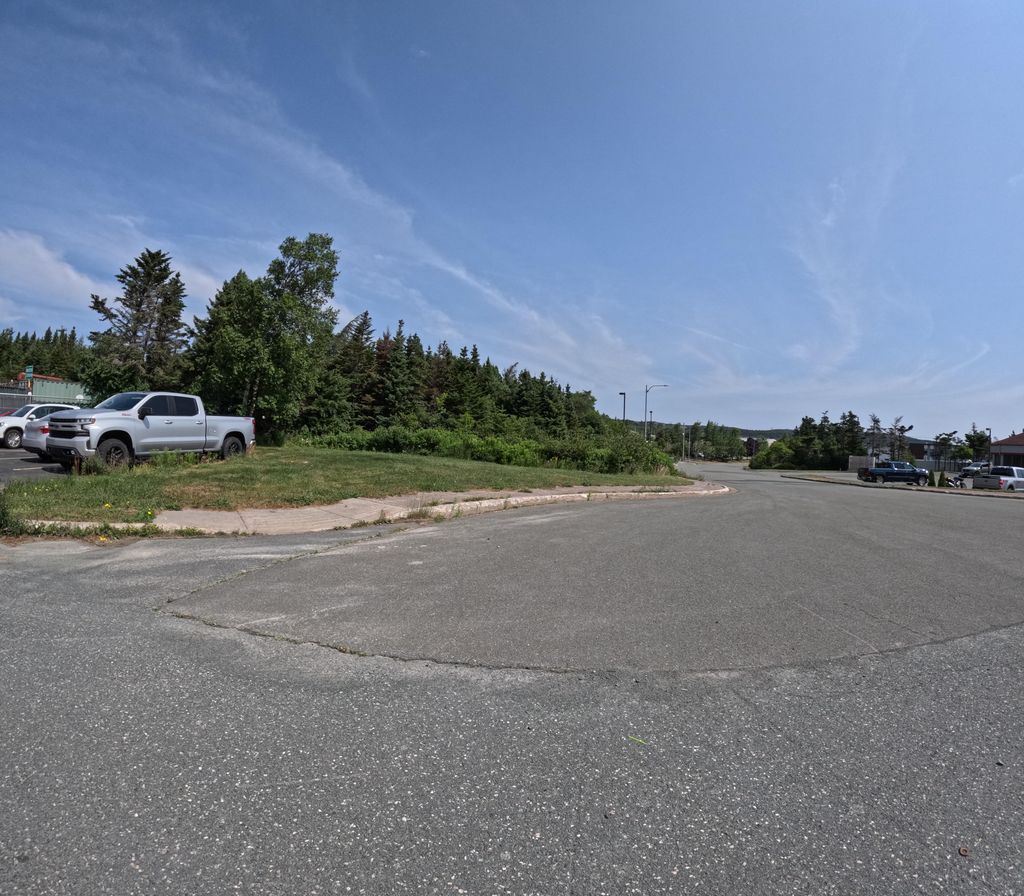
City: st_johns